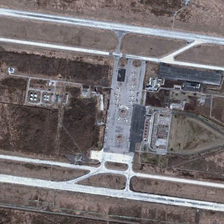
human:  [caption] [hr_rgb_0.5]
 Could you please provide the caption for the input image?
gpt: many planes are parked between two runways .

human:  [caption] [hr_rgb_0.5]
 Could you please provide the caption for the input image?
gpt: many planes are parked between two runways .

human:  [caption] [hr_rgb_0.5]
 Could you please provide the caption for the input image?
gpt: many planes are parked between two runways .

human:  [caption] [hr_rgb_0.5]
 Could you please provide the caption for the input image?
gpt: many planes are parked between two runways .

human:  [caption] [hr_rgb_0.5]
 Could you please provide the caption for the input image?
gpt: many planes are parked between two runways .